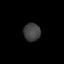
Tissue: lung
Cell type: Epithelial cells
Senescence score: 0.1099
Nuclear area (px): 298
Mean DAPI intensity: 65.453